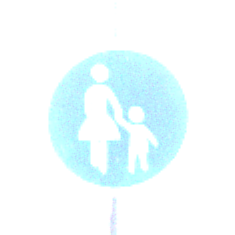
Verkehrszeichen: Gehweg
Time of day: SunriseSunset
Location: Outdoor (Urban)
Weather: PartlyCloudy
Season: NotSpecified
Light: Natural